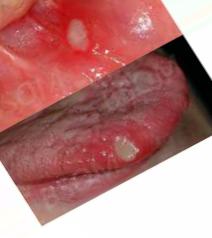
Condition: Mouth Ulcer